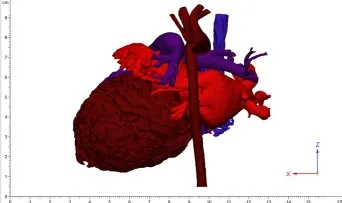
3D image.
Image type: radiology (ct)